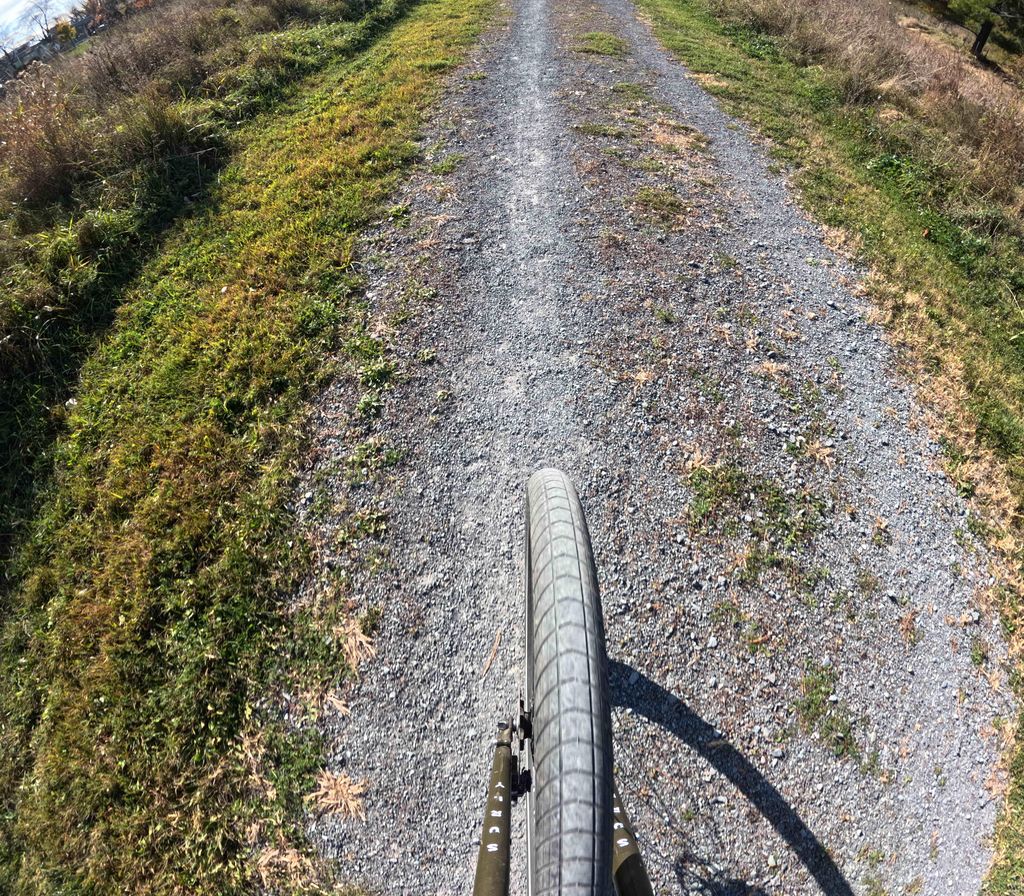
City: ottawa-gatineau